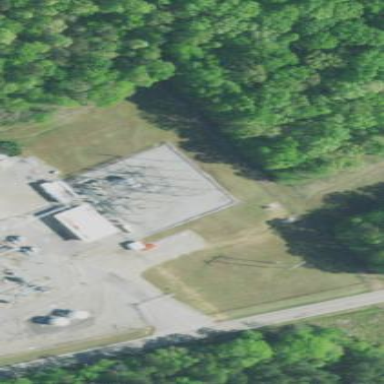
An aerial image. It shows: Industrial substation surrounded by fence.